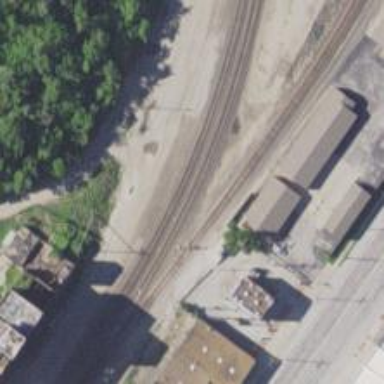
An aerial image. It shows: Junction on the railway.